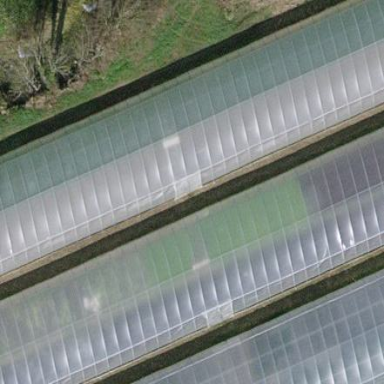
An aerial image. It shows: Area dedicated to greenhouse horticulture.